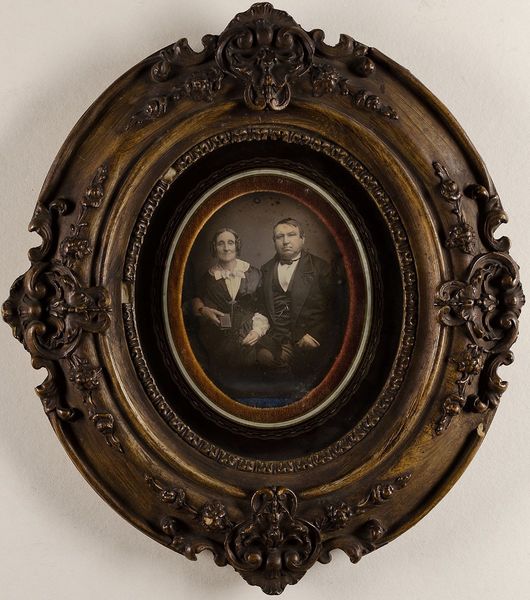
Titel: Johann Paul Wizel (gest. 1876) und seine Frau Georgette, geb. Sibald (gest. 1872)
Künstler: Wilhelm Breuning
Standort: Hamburg
Institution: Museum für Kunst und Gewerbe Hamburg
Schlagwörter: mann, frau, portrait, paar, person, foto, fotografie, photographie, doppelbildnis, doppelportrait, photo, ehe, gerahmt, lichtbild, daguerreotypie, historische, bildwerke, angewandte und bildende kunst, hessische systematik, porträt, persönlichkeit, porträtfotografie, porträtphotographie, hüftbild, doppelporträt, verheiratetes paar, matrimonium, ehestand